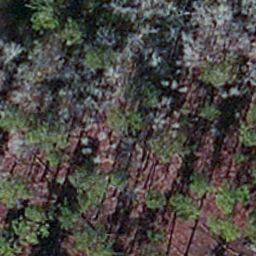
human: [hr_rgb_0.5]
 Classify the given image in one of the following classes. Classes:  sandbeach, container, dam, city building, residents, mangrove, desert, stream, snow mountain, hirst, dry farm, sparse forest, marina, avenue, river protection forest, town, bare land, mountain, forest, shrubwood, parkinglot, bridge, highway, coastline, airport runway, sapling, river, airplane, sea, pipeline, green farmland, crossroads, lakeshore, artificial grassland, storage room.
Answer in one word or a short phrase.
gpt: sapling